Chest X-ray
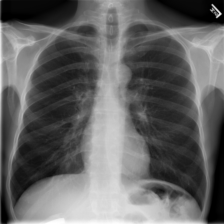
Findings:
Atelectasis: negative
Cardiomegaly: negative
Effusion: negative
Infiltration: negative
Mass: negative
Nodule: negative
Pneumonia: negative
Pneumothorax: negative
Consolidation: negative
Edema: negative
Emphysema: negative
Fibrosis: negative
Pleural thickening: negative
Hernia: negative